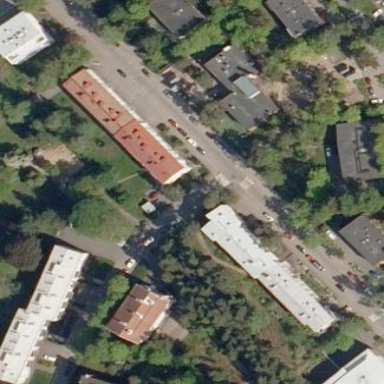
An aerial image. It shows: Kindergarten.